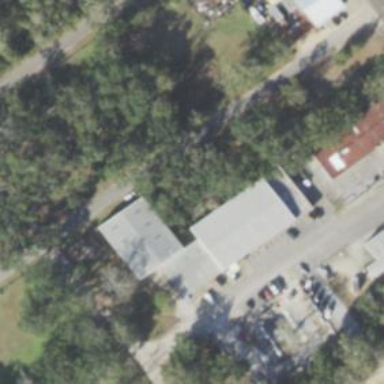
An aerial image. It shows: Electrical shop located within building.